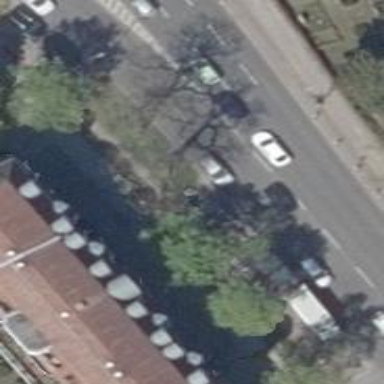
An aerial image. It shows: Street side parking area.